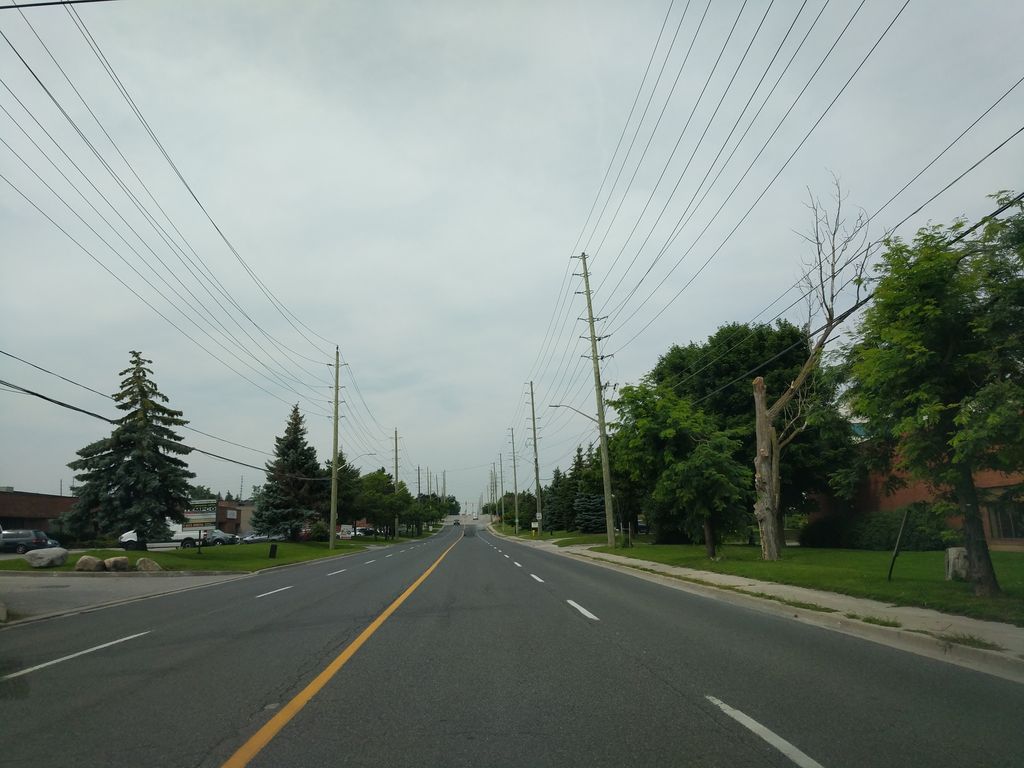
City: toronto